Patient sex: M
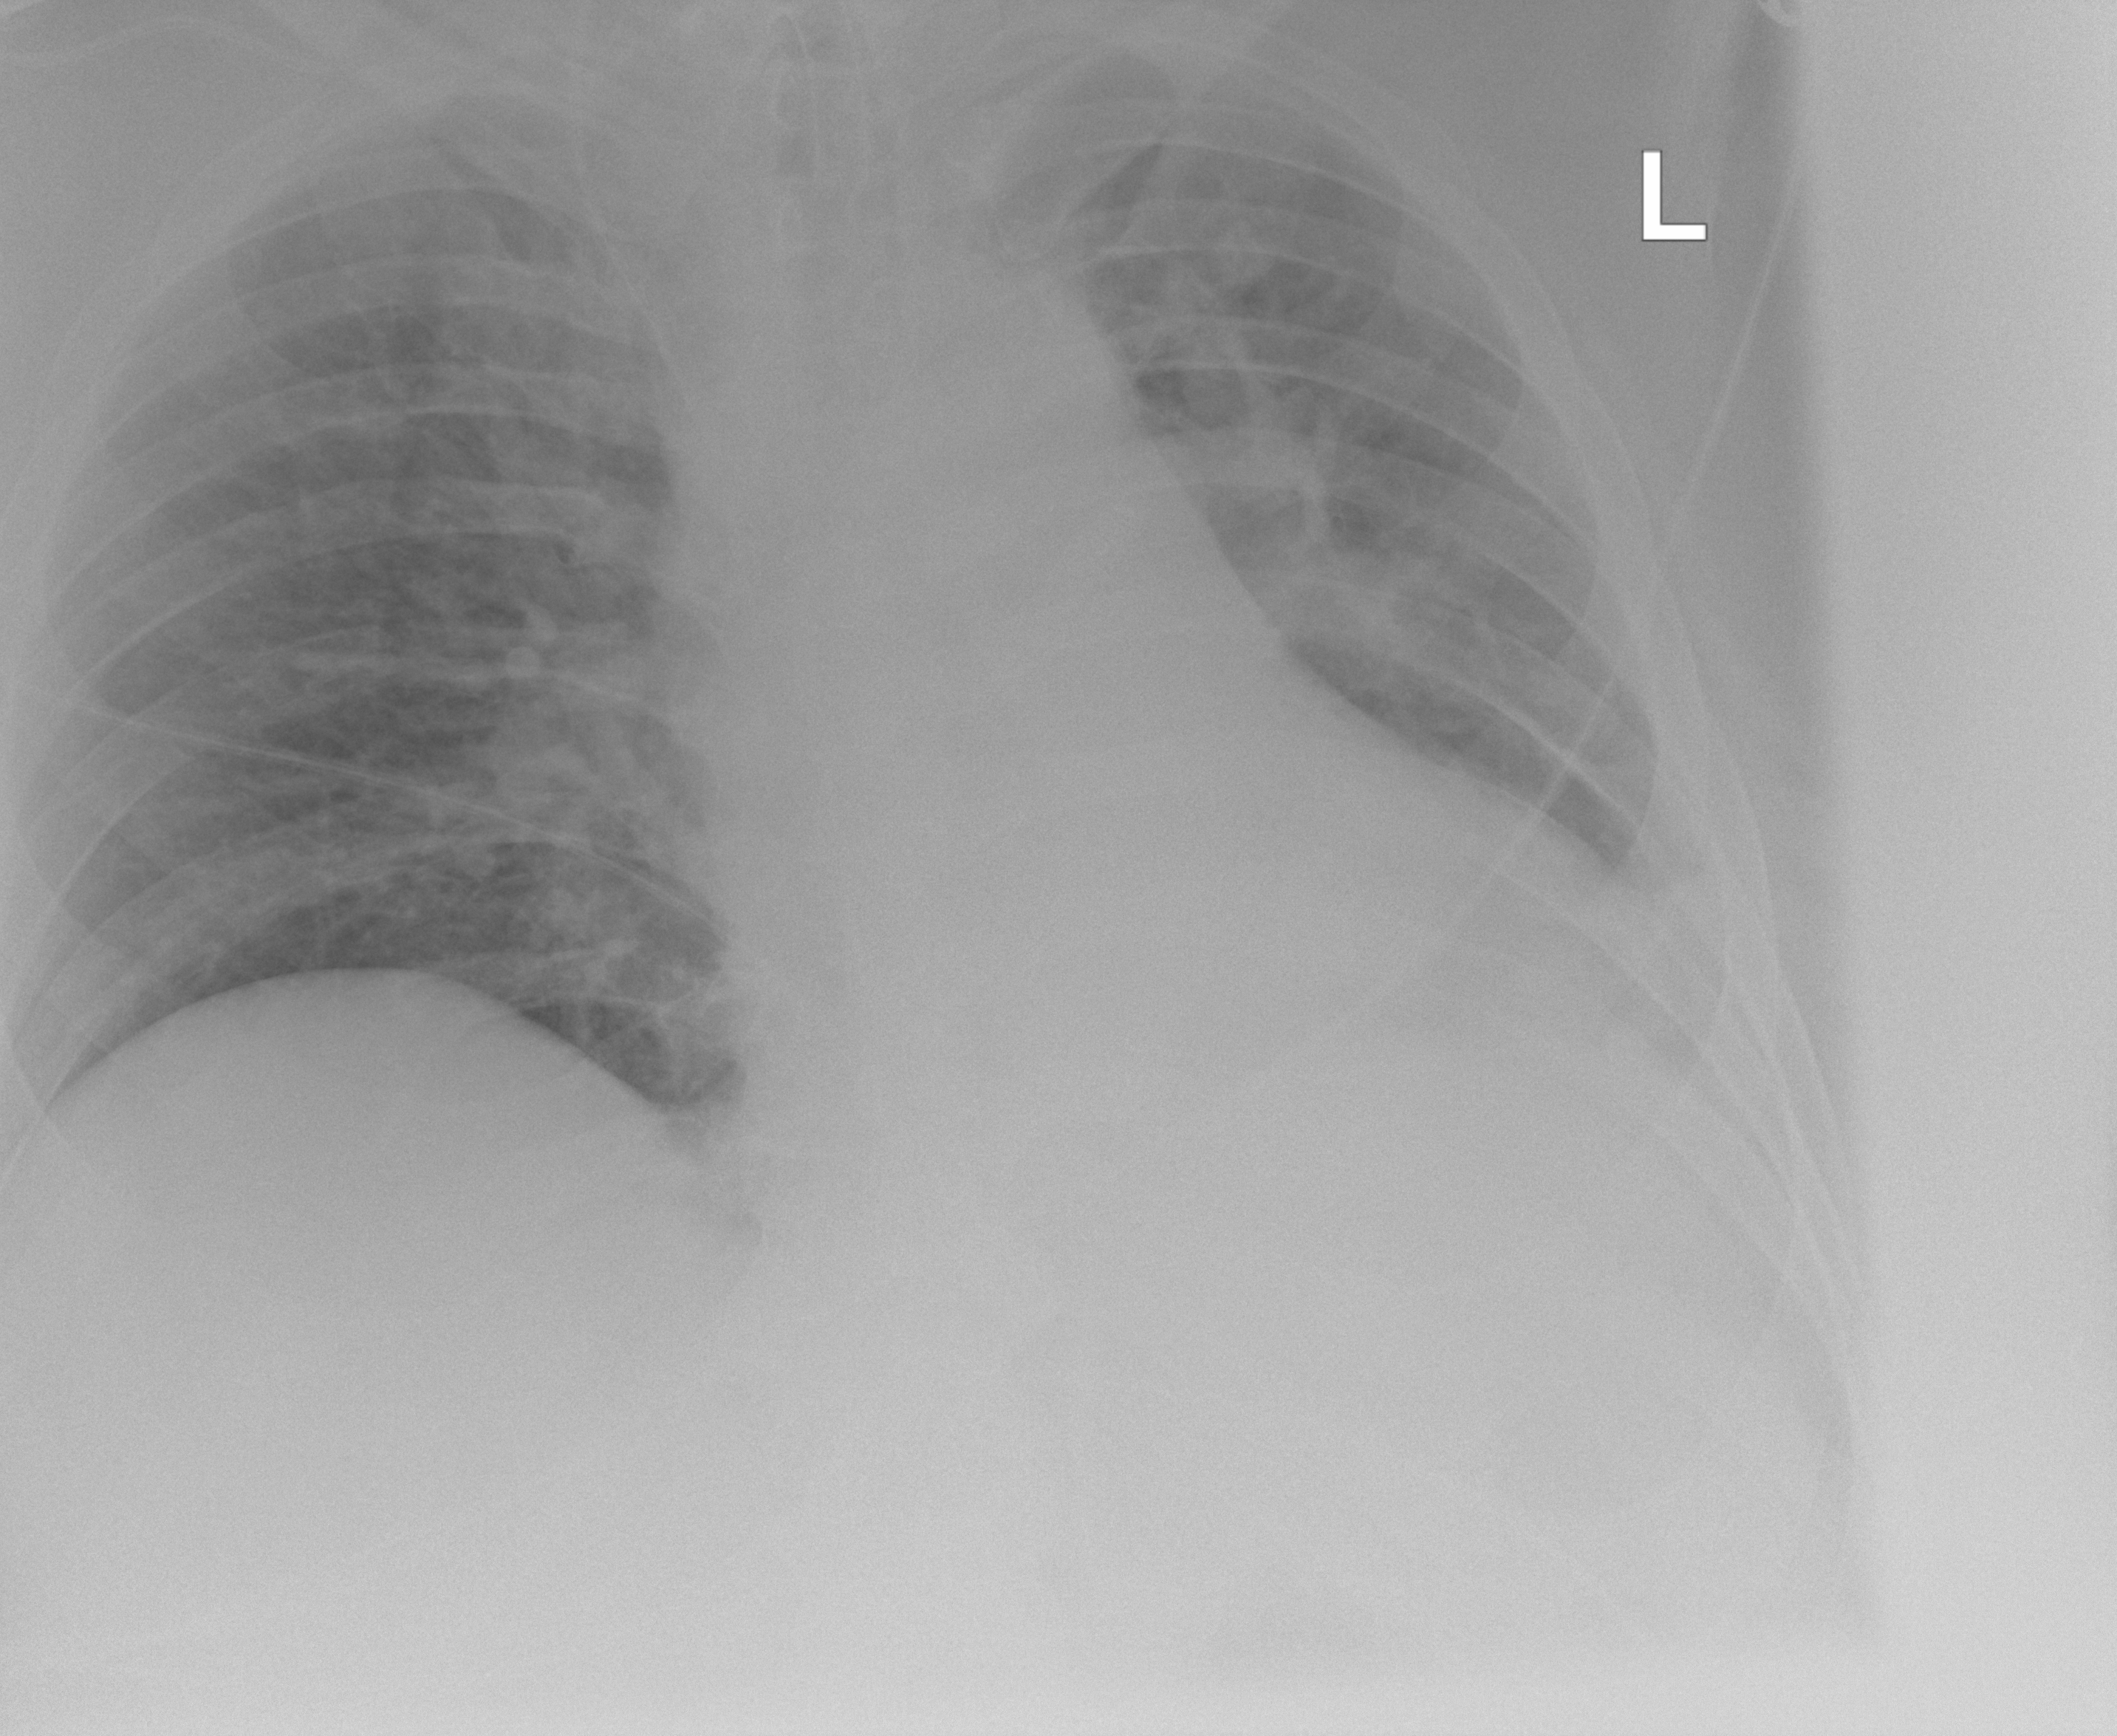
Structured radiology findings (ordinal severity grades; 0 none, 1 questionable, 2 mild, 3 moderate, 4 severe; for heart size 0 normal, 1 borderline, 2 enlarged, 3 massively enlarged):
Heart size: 2
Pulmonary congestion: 2
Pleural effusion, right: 0
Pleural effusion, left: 1
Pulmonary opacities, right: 0
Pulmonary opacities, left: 0
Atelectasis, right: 0
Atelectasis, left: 2